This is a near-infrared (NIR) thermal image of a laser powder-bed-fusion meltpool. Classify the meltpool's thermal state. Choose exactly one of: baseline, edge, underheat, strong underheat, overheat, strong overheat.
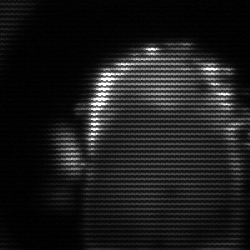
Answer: baseline